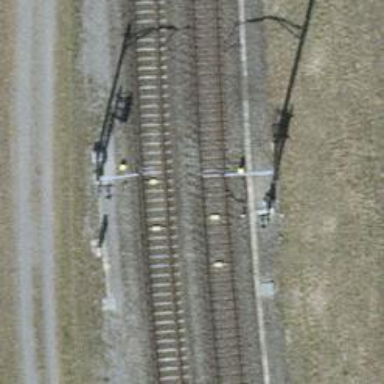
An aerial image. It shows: Railway signal.